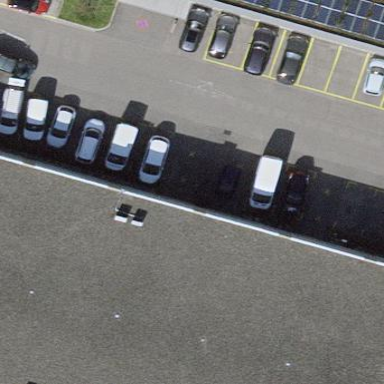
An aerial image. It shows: Parking available on the street side.